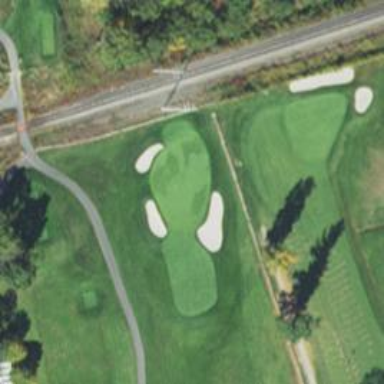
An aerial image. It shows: View of golf hole.